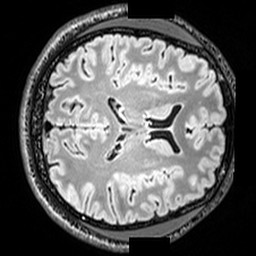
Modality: T2w
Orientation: axial
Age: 24
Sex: male
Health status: healthy
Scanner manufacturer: siemens
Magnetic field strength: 3 T
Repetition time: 5 s
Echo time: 0.397 s